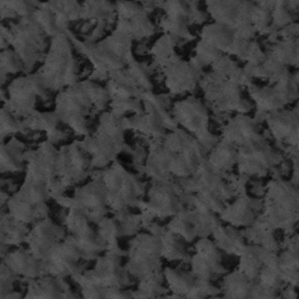
Label: frost